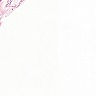
Metastatic tissue present: no